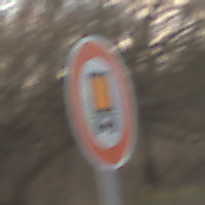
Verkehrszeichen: VerbotKennzeichnungspflichtigeKraftfahrzeugeGefaehrlicheGueter
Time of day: SunriseSunset
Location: Outdoor (Nature)
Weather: PartlyCloudy
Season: NotSpecified
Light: Natural